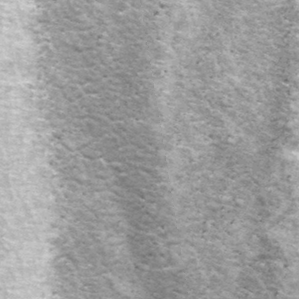
Label: frost